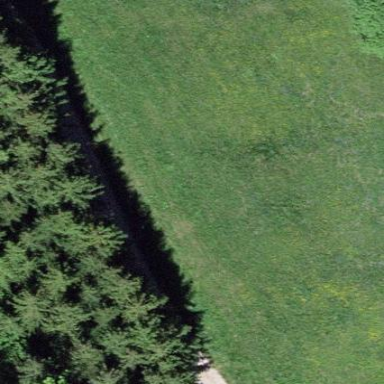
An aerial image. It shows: Area covered with grass.